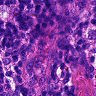
Metastatic tissue present: no